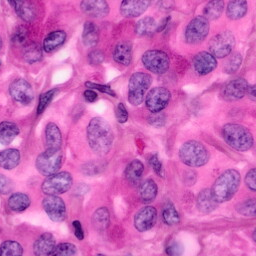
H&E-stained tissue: Pancreatic